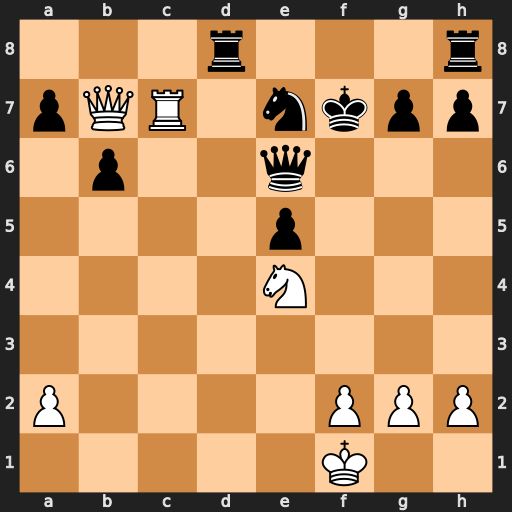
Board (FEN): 3r3r/pQR1nkpp/1p2q3/4p3/4N3/8/P4PPP/5K2
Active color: w
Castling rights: -
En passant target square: -
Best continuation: Ng5+ Kf6 Nxe6